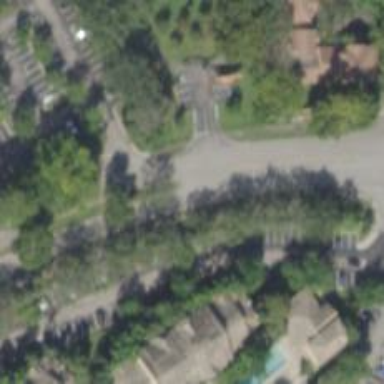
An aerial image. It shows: Unmarked crossing on footway.